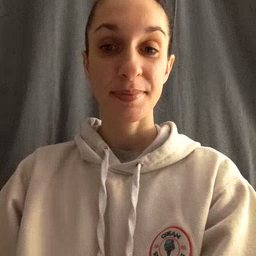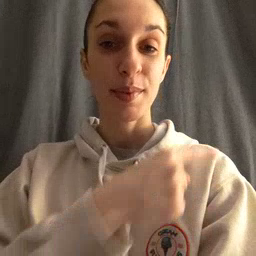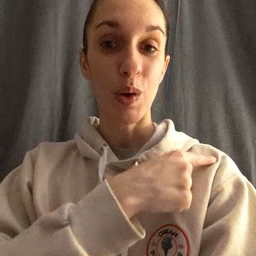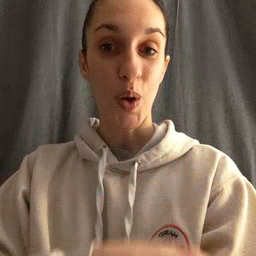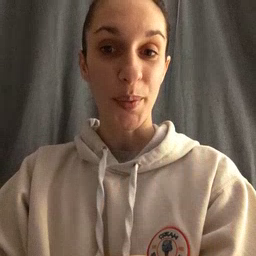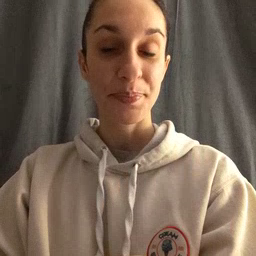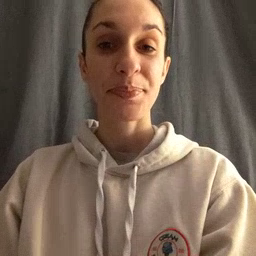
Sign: arm